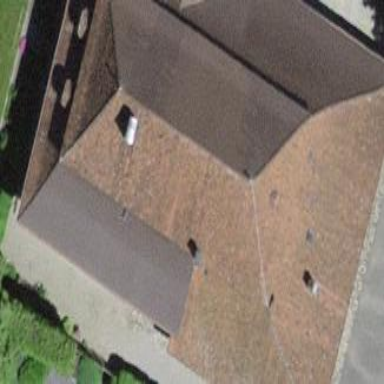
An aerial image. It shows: Farm building.